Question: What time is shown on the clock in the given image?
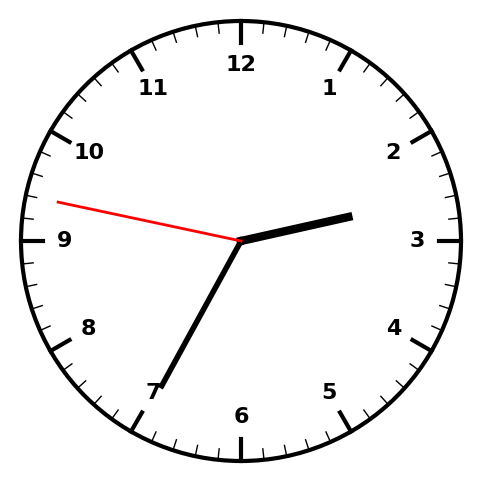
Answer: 02:34:47